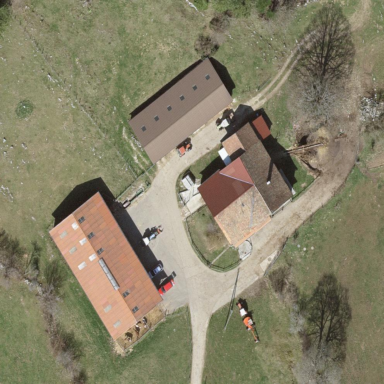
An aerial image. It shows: Farmyard area.